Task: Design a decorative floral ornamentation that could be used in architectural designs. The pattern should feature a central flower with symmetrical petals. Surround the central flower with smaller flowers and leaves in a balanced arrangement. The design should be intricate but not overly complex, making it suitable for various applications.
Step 1129:
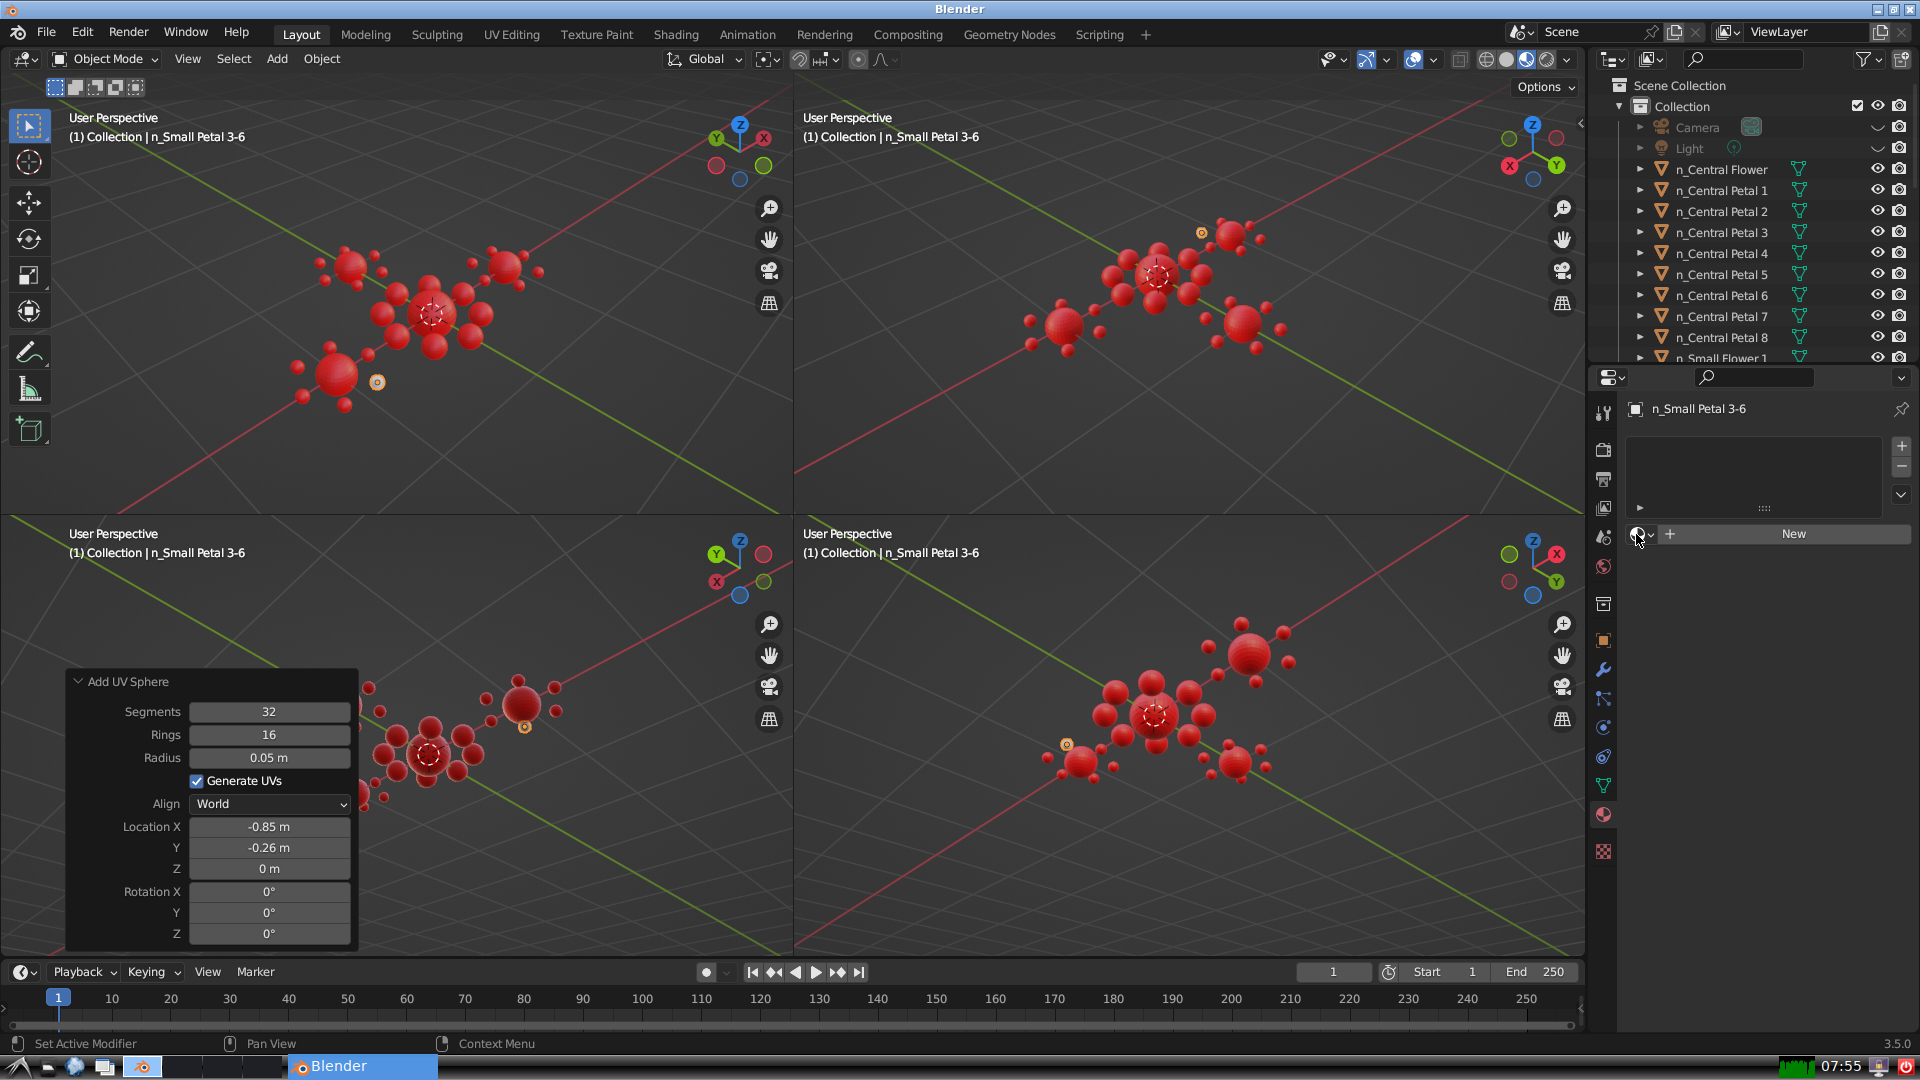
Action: click: no